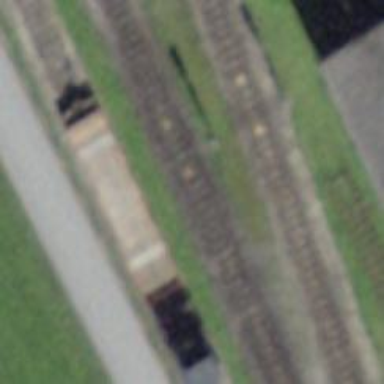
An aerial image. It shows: Narrow-gauge railway with electrified contact line.